Field crop: maize
Growth stage: 2
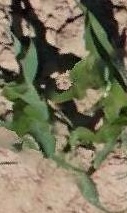
Species: maize